Interaction volume radius: 5 \u00c5
Interaction volume height: 15 \u00c5
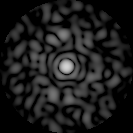
Disorder parameter: 0.7996